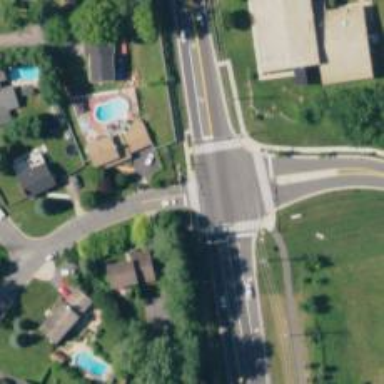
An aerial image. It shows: Marked crossing on footway.